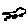
Label: car